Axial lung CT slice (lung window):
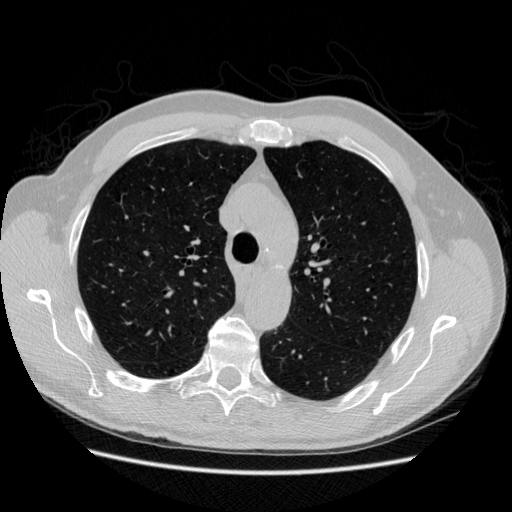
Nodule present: no